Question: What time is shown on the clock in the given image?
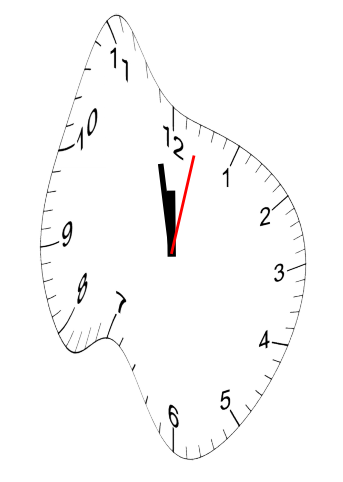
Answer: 11:58:02